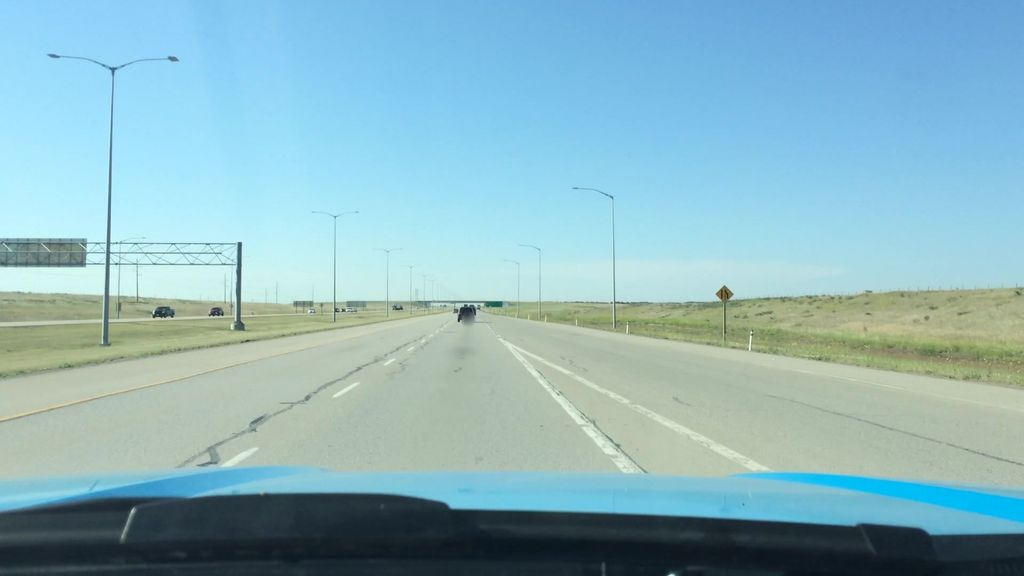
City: calgary